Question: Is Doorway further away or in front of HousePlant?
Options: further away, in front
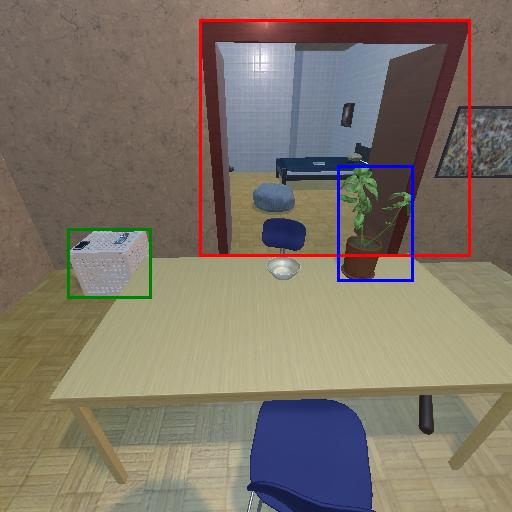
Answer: further away